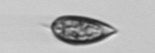
Label: Prorocentrum_triestinum